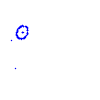
Particle: kaon